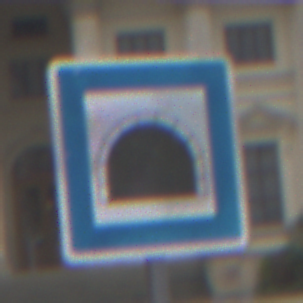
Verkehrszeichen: Tunnel
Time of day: Midday
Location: Outdoor (Urban)
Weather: Overcast
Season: NotSpecified
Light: Natural